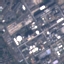
Land use / land cover: Industrial